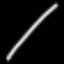
Label: line